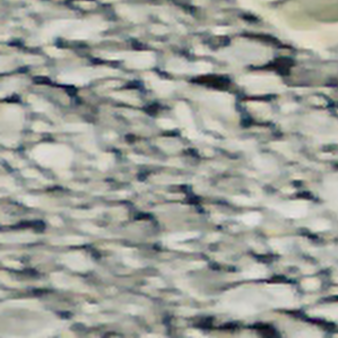
Label: other